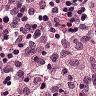
Metastatic tissue present: no